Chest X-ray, PA view. Patient: 25 years old, sex F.
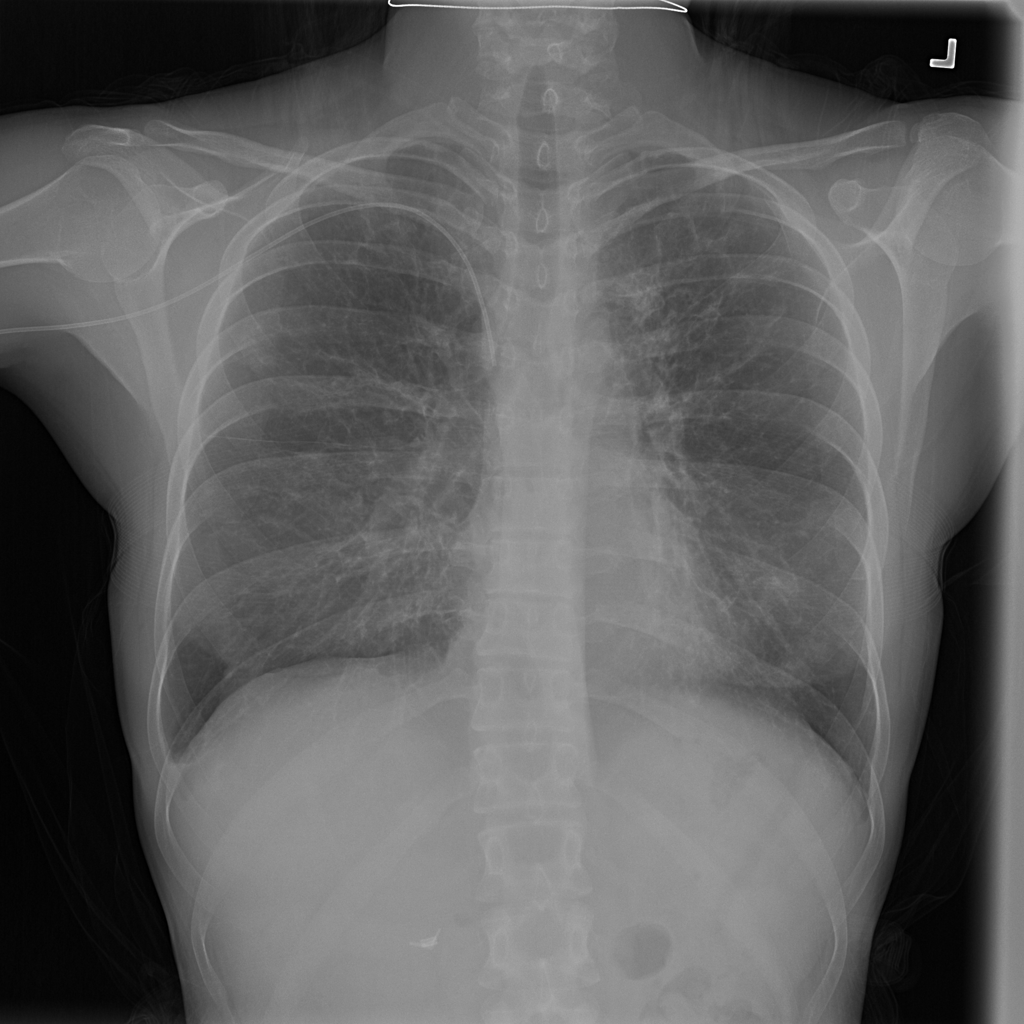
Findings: No Finding